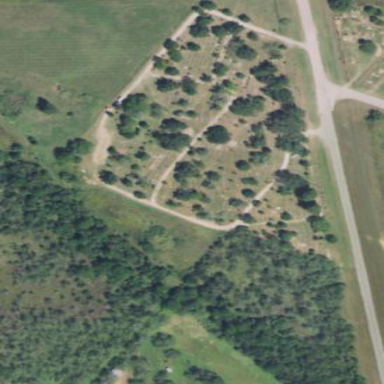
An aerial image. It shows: Cemetery.